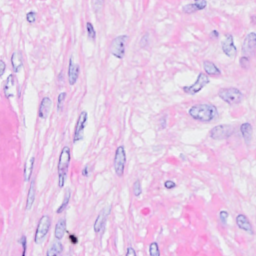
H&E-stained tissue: Breast